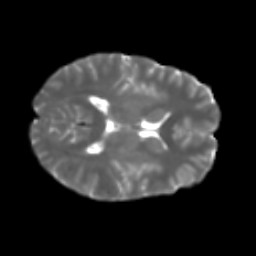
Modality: T2w
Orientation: axial
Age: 21
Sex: female
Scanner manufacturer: ge
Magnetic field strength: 3 T
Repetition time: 7.8 s
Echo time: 0.0607 s